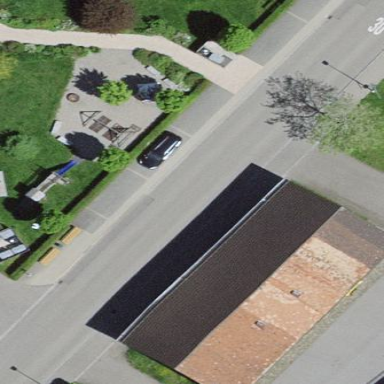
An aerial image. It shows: Barn.